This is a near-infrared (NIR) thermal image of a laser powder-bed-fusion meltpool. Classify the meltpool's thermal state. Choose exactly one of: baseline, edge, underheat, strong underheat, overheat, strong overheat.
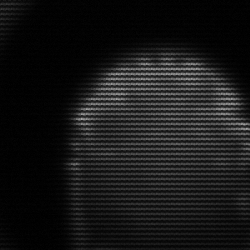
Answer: edge